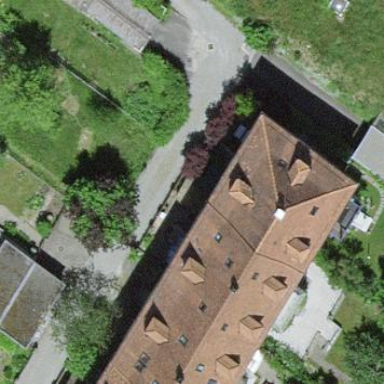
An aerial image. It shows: Gabled roofed house.